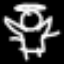
Label: angel